Question: I've got a piece of software that creates an 'XSL-FO' description from a text file and converts that into a PDF document. Each line in the text file is converted to a 'fo:block' in FO, which sounds wrong, but I cannot change that right now. My document contains 1 to 3 pages of A4.
What I now need to do is add a graphic that is about 8cm in width below the existing text. It should be left-aligned. Next to it I want to place a block of text with a (long) description.

I've looked at a couple of documentations for FO and came up with this:
'''
<fo:block intrusion-displace="block" margin-top="20mm">
<fo:float float="right">
<fo:block margin-left="20mm">
Bacon ipsum dolor sit amet laborum proident...
</fo:block>
</fo:float>
<fo:external-graphic src="image.png"/>
</fo:block>
'''
This seemed to be what I wanted (after some fine-tuning of course), but unfortunately FOP <URL> 'fo:float' yet.
There also seems to be a way to create multiple columns (without a table), but I have not been able to figure out how that works. One seems to need a new page for that, but I need to use the current page if there is space available (which I do not have to care about I guess).
So my question: 'fo:float'
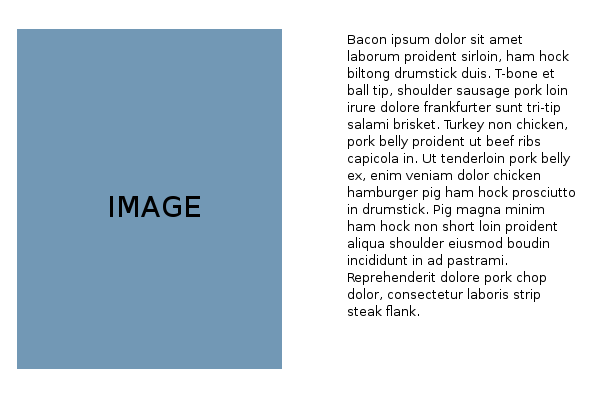
Answer: You can try to use the image as a background image and leave a left padding that is as wide as the image.
'''
<fo:block intrusion-displace="block" margin-top="20mm">
<fo:block padding-left="20mm"
background-image="image.png"
background-repeat="no-repeat">
Bacon ipsum dolor sit amet laborum proident...
</fo:block>
</fo:block>
'''
If the image needs further treatment that is only possible with '<fo:external-graphic>', you could use the padding technique and an additional, absolutely positioned block-container:
'''
<fo:block intrusion-displace="block" margin-top="20mm">
<fo:block padding-left="20mm">
Bacon ipsum dolor sit amet laborum proident...
</fo:block>
<fo:block-container absolute-position="absolute">
<fo:block>
<fo:external-graphic src="image.png"/>
</fo:block>
</fo:block-container>
</fo:block>
'''
A third option would be to use a table.